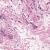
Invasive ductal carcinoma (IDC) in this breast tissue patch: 0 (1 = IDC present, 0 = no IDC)